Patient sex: F
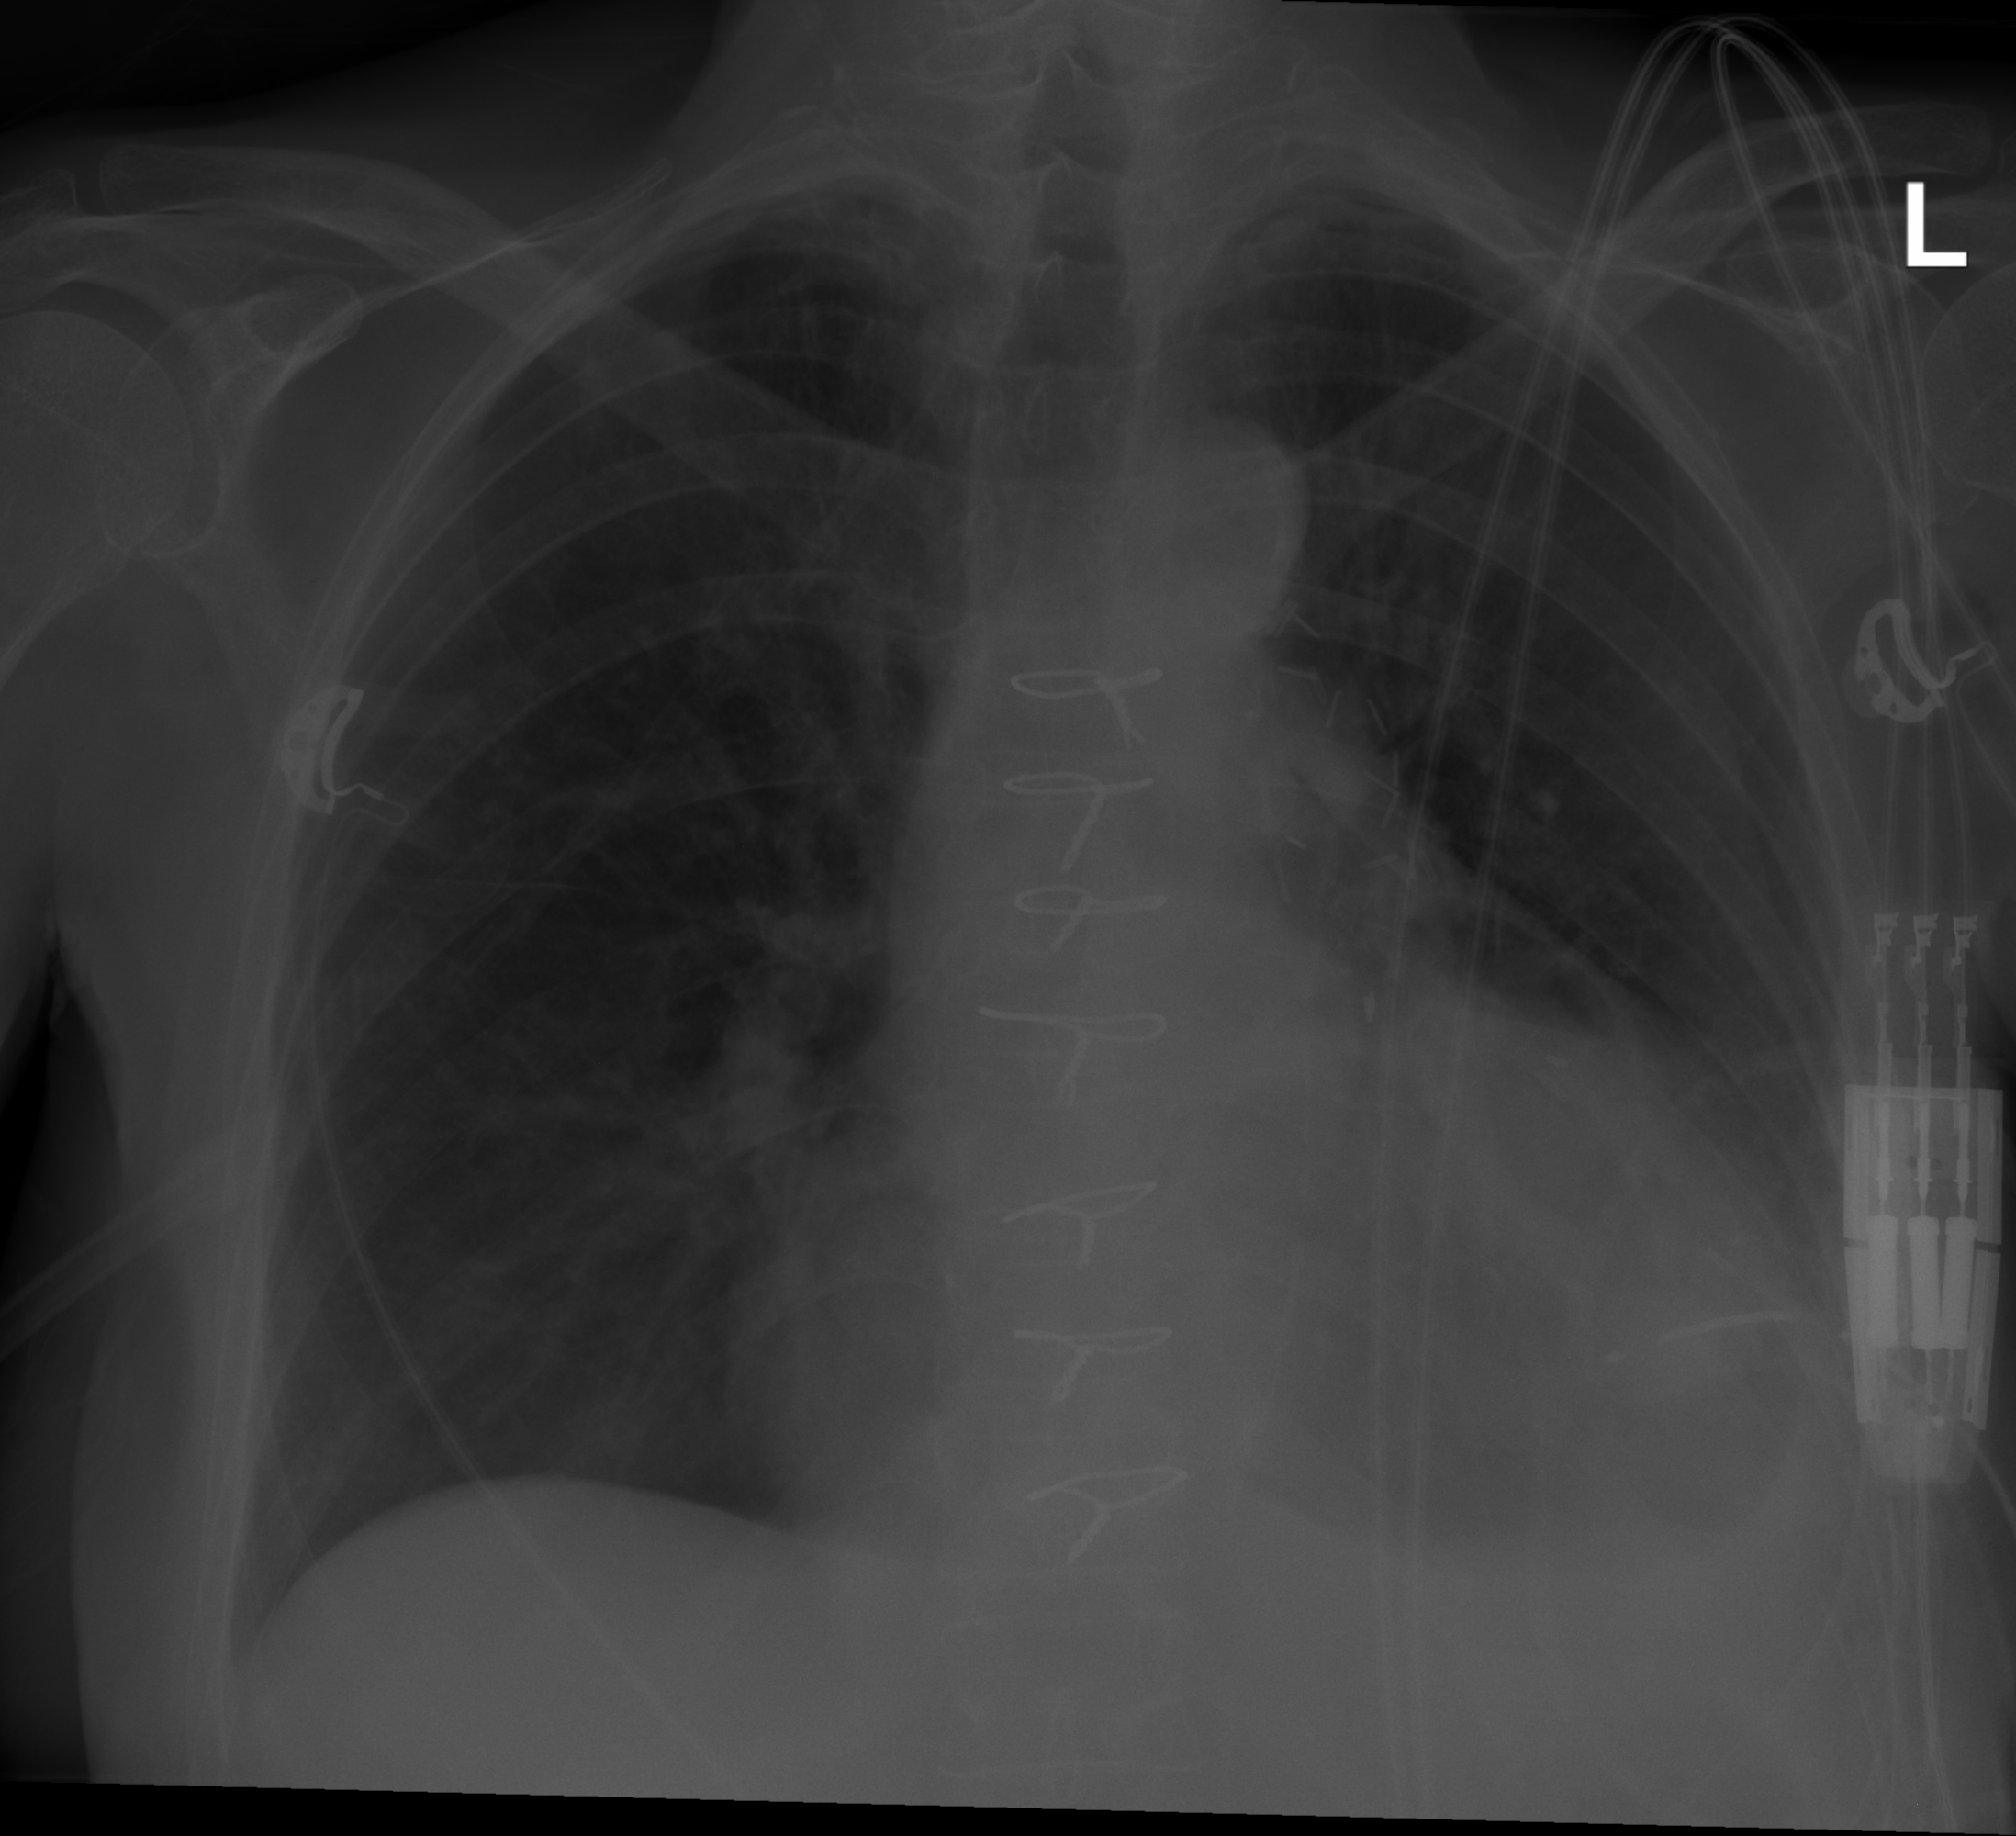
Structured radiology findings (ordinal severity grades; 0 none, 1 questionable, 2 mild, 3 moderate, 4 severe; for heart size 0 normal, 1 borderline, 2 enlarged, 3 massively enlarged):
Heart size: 2
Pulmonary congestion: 1
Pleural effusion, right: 0
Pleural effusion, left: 2
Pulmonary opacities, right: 0
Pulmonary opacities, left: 0
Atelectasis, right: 0
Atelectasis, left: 2